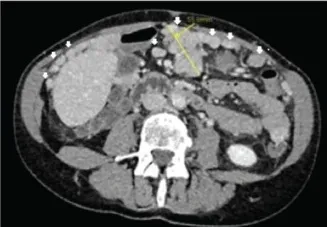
Axial contrast-enhanced CT images show multiple omental nodules [white arrows in . Some of which are measured in mm [yellow callipers in.
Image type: radiology (ct)